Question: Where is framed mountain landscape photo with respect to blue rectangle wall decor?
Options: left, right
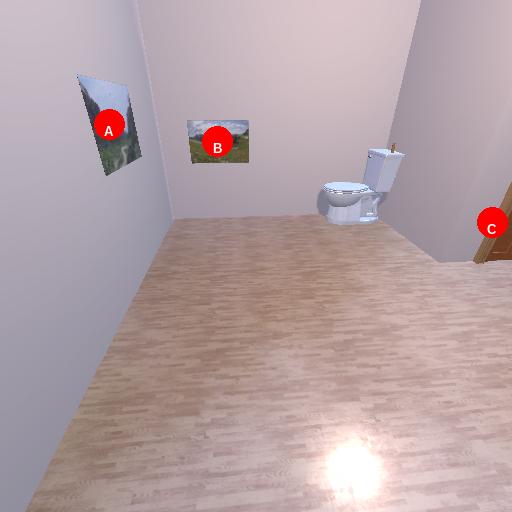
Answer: left